Question: Is it possible to use a knitr hook or something similar to make knitr ignore a ' symbol in the output. The problem is that knitr highlights the text after the ' as a string.
Example:

In this example, I don't want the colour to change to green!
I'm using the 'knitr' option 'comment=NA' in R markdown.
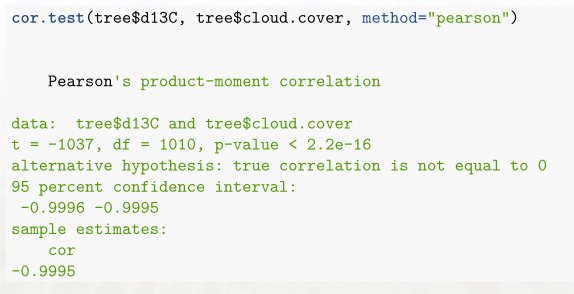
Answer: Cannot reproduce your error with the following setup:
'''
<some latex packages>
egin{document}
<<h,echo=TRUE>>=
library(knitr)
x <- c(44.4, 45.9, 41.9, 53.3, 44.7, 44.1, 50.7, 45.2, 60.1)
y <- c( 2.6, 3.1, 2.5, 5.0, 3.6, 4.0, 5.2, 2.8, 3.8)
cor.test(x,y,method="pearson")
@
\end{document}
'''
here is my pdf output
'''
library(knitr)
x <- c(44.4, 45.9, 41.9, 53.3, 44.7, 44.1, 50.7, 45.2, 60.1)
y <- c( 2.6, 3.1, 2.5, 5.0, 3.6, 4.0, 5.2, 2.8, 3.8)
cor.test(x,y,method="pearson")
##
## Pearson's product-moment correlation
##
## data: x and y
## t = 1.841, df = 7, p-value = 0.1082
## alternative hypothesis: true correlation is not equal to 0
## 95 percent confidence interval:
## -0.1497 0.8956
## sample estimates:
## cor
## 0.5712
'''